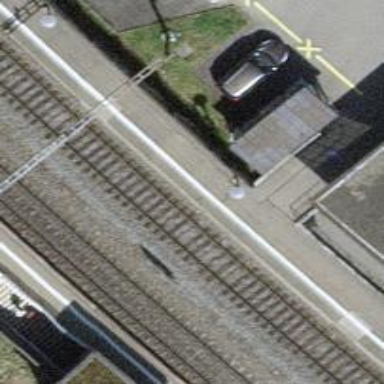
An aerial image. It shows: Public transport stop position along the railway.